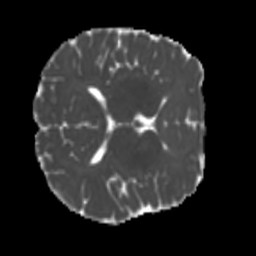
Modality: MD
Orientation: axial
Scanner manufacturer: siemens
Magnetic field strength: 3 T
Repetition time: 4 s
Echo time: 0.0594 s